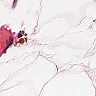
Metastatic tissue present: no